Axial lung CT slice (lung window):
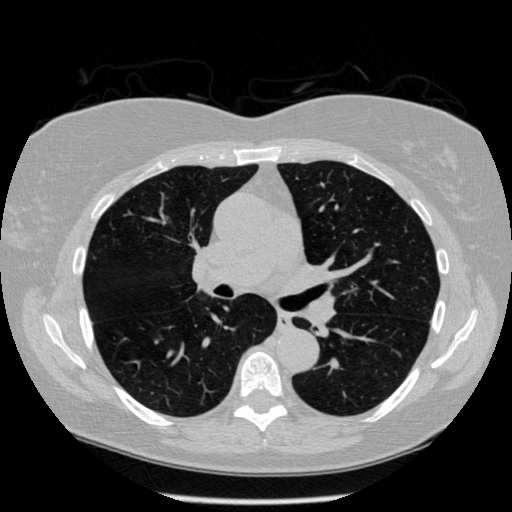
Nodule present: no